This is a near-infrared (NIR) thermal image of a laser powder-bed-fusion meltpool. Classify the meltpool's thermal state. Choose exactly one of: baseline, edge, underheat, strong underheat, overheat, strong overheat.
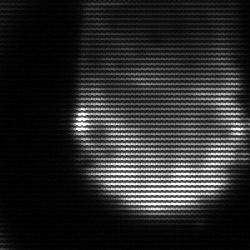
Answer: edge